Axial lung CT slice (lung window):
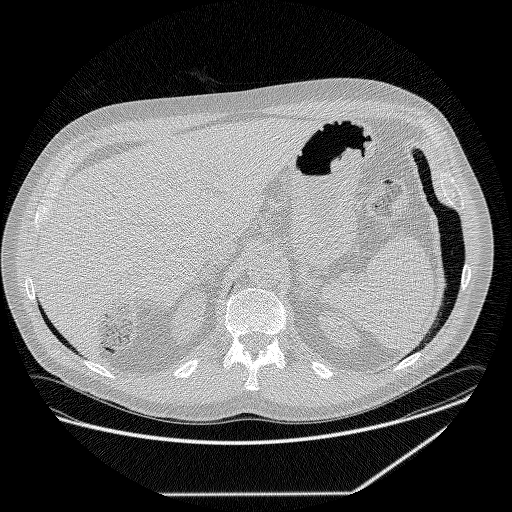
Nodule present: no